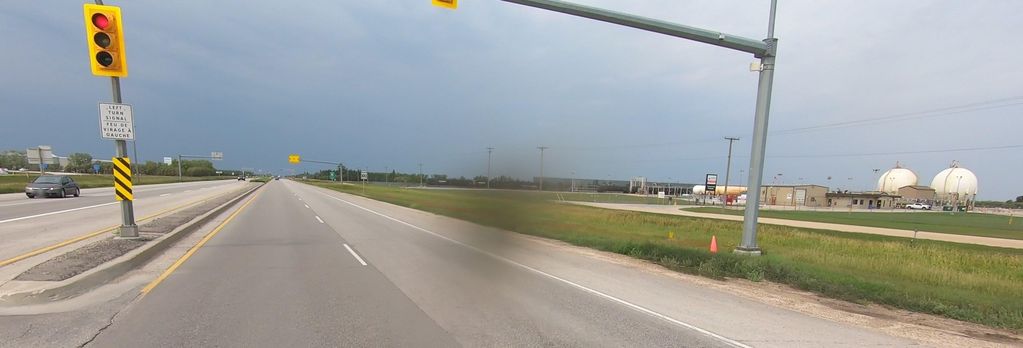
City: winnipeg